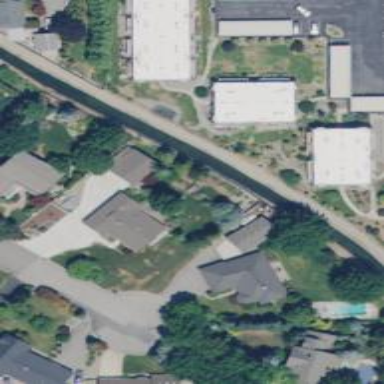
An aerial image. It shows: Canal.